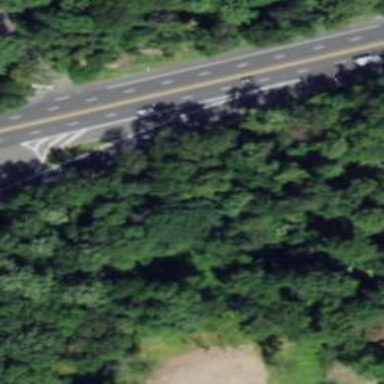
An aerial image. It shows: Trunk link highway.